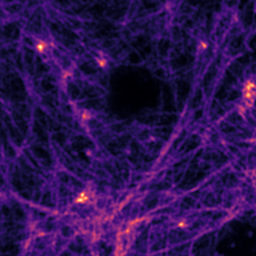
Label: Super-resolution F-actin image